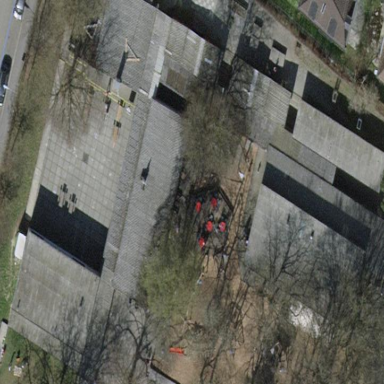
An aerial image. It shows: View of roof of building.